Question: I'm using both console and GUI VIM. Cannot understand why my GUI vim shows different color palette and different parentheses colors (Rainbow parentheses plugin)
Console vim is in the left (and it seems to be better):

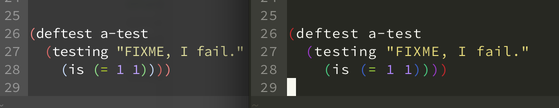
Answer: Terminal vim only has (at most) 256 colors, gvim/macvim has a lot more (#000000 - #FFFFFF).
If you look in your colorscheme/plugins for highlight commands. Terminal vim will you ctermfg/ctermbg and gvim/macvim will use guifg/guibg when selecting which color to use.